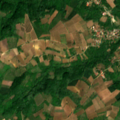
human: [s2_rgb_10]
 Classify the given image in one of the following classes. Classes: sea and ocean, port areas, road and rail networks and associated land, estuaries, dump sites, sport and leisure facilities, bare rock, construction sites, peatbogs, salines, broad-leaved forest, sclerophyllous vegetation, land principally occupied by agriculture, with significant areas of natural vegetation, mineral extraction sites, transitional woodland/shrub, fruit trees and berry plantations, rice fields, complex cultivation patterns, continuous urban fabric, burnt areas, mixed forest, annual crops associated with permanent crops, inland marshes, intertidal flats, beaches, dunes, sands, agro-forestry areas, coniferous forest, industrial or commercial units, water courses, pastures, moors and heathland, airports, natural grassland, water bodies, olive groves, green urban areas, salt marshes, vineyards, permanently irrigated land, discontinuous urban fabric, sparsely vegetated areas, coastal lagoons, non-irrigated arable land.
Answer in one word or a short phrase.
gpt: complex cultivation patterns, land principally occupied by agriculture, with significant areas of natural vegetation, broad-leaved forest